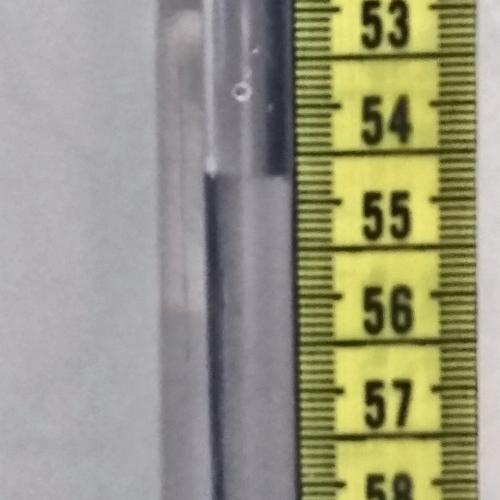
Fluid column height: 54.7 cm